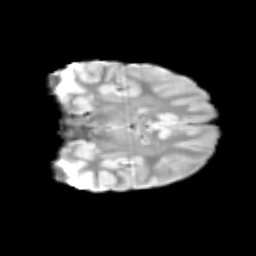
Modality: T2w
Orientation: coronal
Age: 9
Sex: male
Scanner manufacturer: siemens
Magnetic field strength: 3 T
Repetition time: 3.8 s
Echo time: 0.07 s